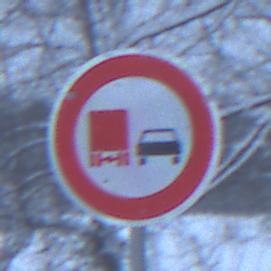
Verkehrszeichen: UeberholverbotKraftfahrzeuge
Umgebung: Outdoor, Nature
Tageszeit: Midday
Wetter: Overcast
Licht: Natural
Jahreszeit: Winter
Kontrast: LowContrast